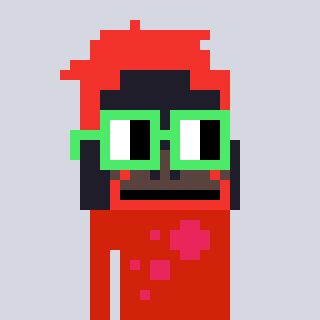
a pixel art character with square light green glasses, a orangutan-shaped head and a red-colored body on a cool background